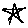
Label: star